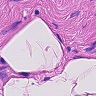
Metastatic tissue present: no